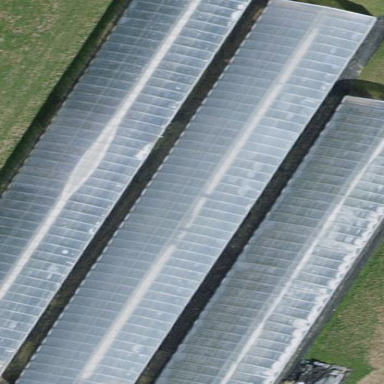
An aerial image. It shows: Greenhouse.